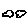
Label: cloud